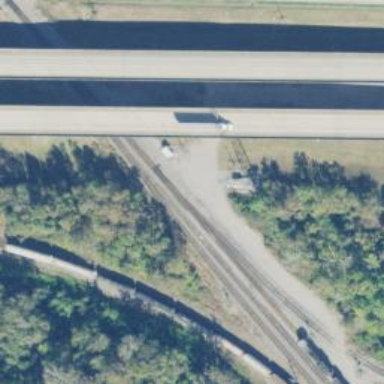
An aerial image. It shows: Railway track.